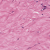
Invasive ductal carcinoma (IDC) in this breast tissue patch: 0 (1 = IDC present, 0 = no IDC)